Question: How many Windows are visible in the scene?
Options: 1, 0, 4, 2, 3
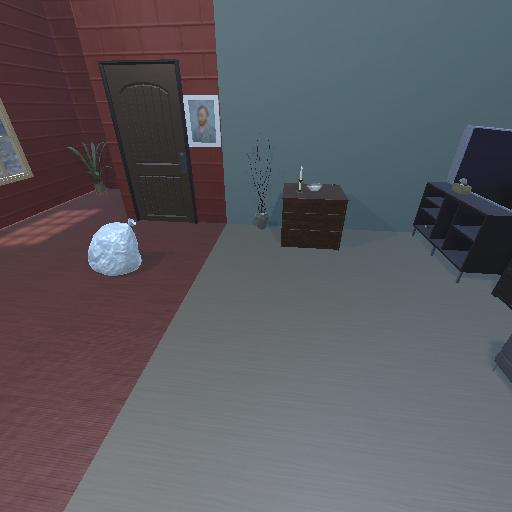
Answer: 1